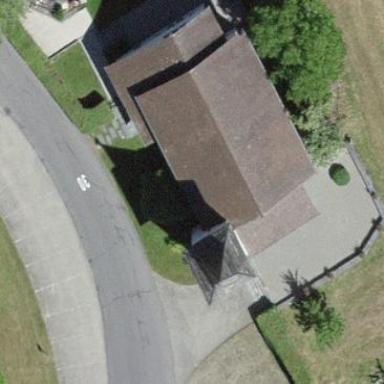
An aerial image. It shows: Church which is place of worship.